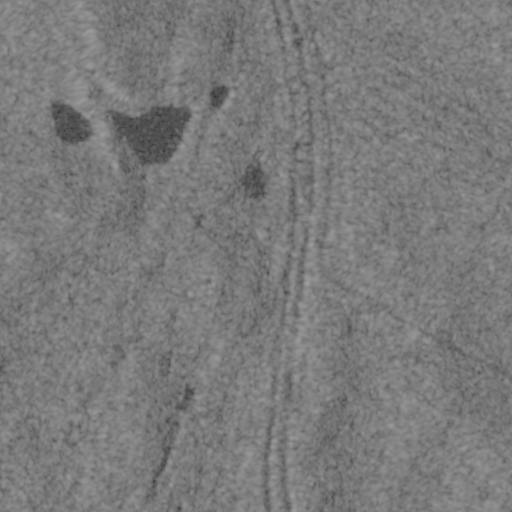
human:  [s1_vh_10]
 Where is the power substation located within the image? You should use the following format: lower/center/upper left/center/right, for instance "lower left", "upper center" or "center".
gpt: The power substation is located in the lower right of the image.
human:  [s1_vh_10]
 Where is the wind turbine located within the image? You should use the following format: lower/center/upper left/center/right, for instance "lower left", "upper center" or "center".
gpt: The wind turbine is located in the center right of the image.
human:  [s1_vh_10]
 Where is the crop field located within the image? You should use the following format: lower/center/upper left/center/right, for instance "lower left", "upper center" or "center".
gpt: There is no crop field in the image.

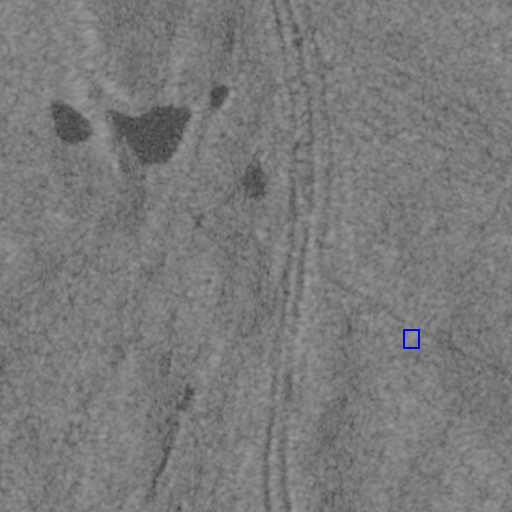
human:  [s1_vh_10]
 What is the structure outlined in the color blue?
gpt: The structure outlined in blue is a power substation.
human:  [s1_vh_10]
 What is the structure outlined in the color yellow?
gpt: There is no yellow outline.